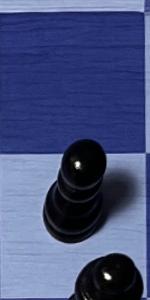
Label: Pawn_Black